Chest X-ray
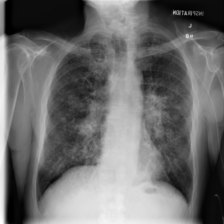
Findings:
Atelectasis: negative
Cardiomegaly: negative
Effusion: negative
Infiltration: negative
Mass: negative
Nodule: negative
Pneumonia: negative
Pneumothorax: negative
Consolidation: negative
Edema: negative
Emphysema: negative
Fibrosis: negative
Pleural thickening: positive
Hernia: negative